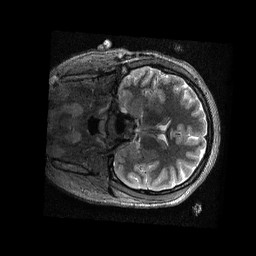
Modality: T2w
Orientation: coronal
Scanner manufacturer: siemens
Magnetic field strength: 3 T
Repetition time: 3.2 s
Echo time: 0.564 s